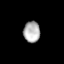
Tissue: skin
Cell type: Epithelial cells
Senescence score: 0.2547
Nuclear area (px): 342
Mean DAPI intensity: 175.48